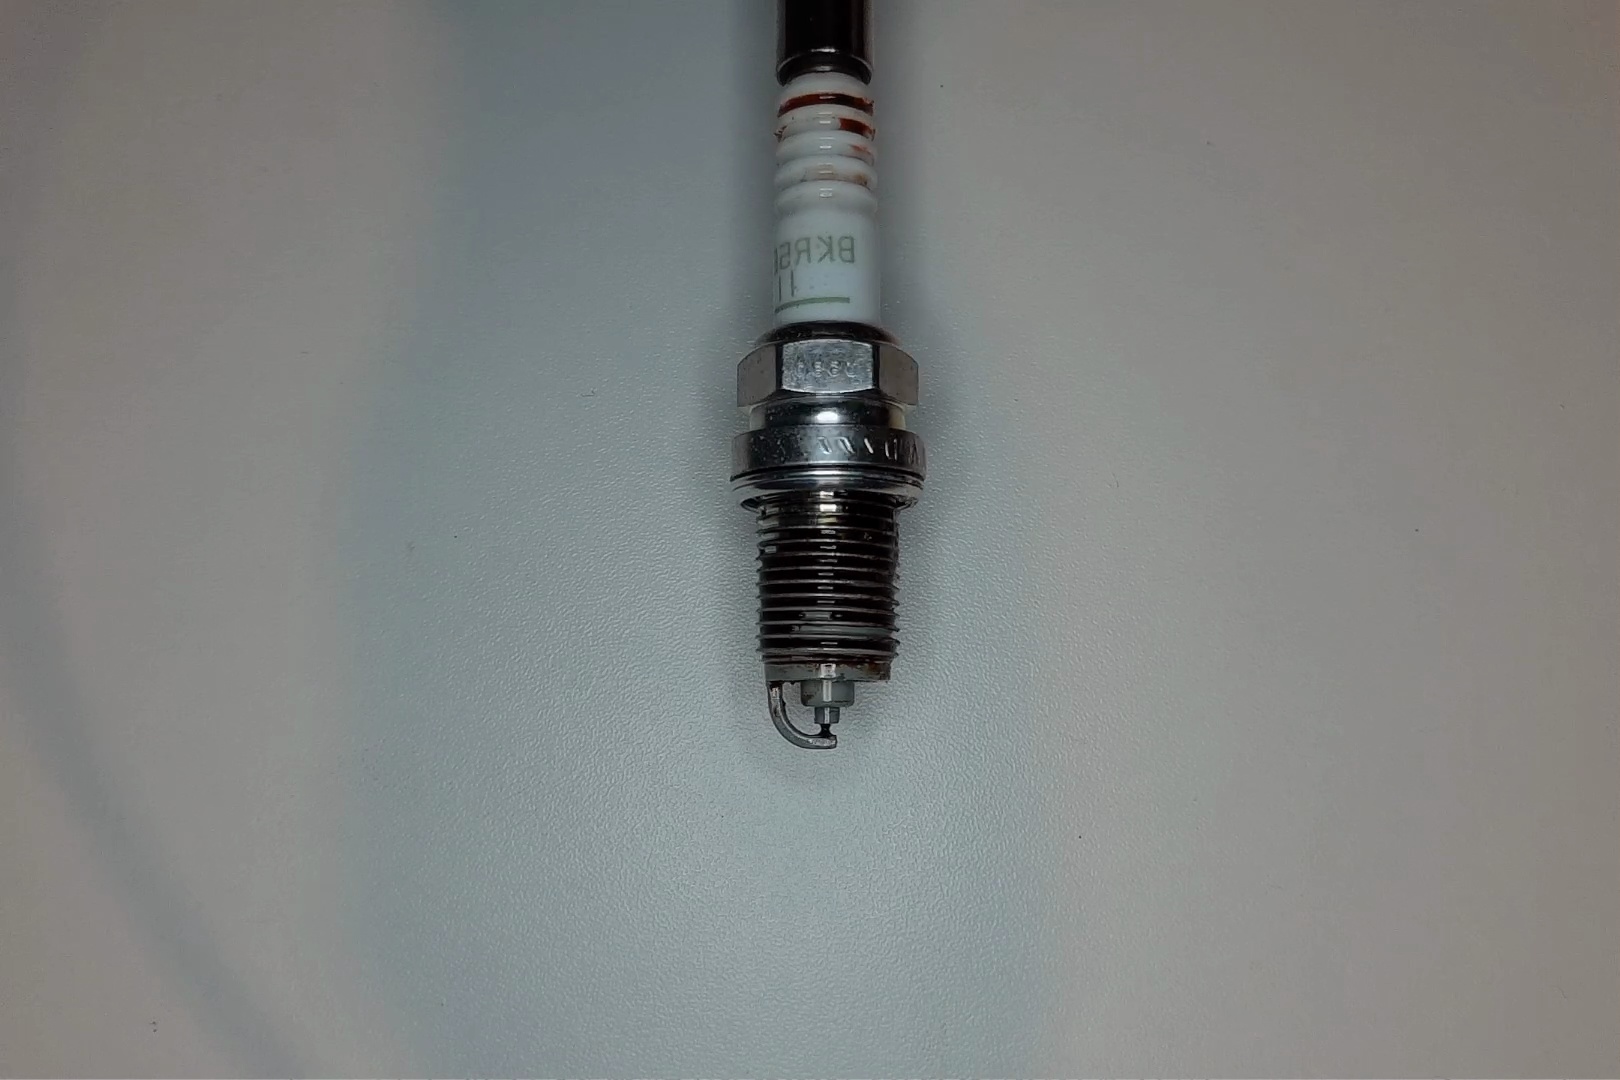
Label: anomaly